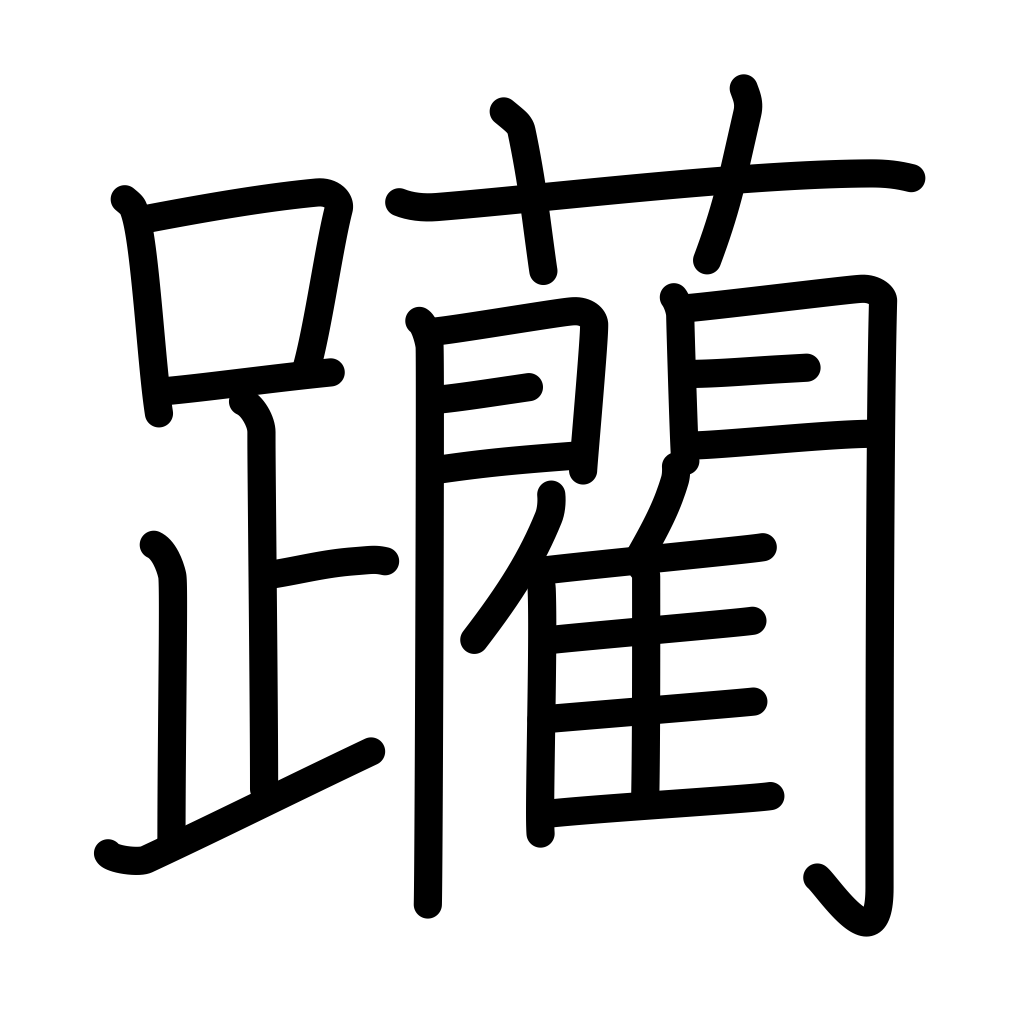
Meaning: edge forward, trample